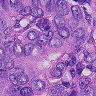
Metastatic tissue present: yes